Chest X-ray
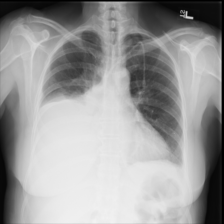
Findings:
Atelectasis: positive
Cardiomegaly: negative
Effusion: positive
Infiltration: negative
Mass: negative
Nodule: positive
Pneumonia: negative
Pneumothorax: negative
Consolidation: negative
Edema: negative
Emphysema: negative
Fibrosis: negative
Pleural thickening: negative
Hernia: negative